Question:
'''
file_name = file_name_out_of_class;
ifstream file(file_name);
if (file.is_open()) {
string line;
int temp_sap;
int temp_sem;
int temp_cours;
int temp_cred;
while (getline(file, line)) {
cout << sizeof(info) << endl;
//????????
}
}
'''
This pic contains data of the student I want to store in variables or array, but the problem is who to store it. Because 1st line contain large data and 2nd line contain small data.
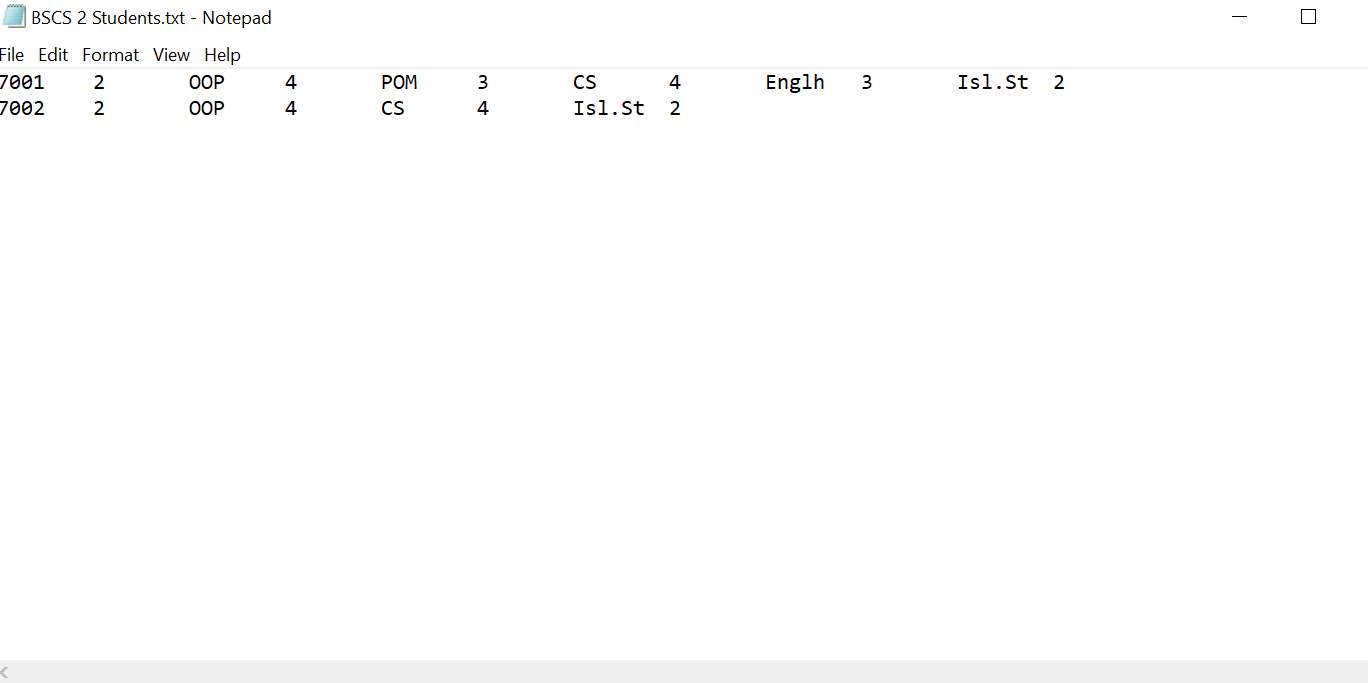
Answer: Since the most important information, I mean, the column header, or field names, or student attribute is missing, I can only give a general answer.
You should abstract the data in one line into a corresponding data structure. I give you an artificial example. A line, as you did show above, could be structured like this:
First an 'ID', then an 'item', and then, 0, 1 or more pairs of 'Evaluators' consisting of 'Descriptors' and 'Numbers'. All names are arbitrary chosen. If you give the descripition of the content of one line, then I could use that instead. Anyway.
Then we make an abstraction and create a datatype, a struct/class that can hold the data above.
So, first we have something like:
'''
struct Evaluator {
std::string descriptor{};
unsigned int number{};
};
'''
Next we make a abstraction of complete line data, maybe like that
'''
struct Record {
unsigned int ID{};
unsigned int item{};
std::vector<Evaluator> eval{};
};
'''
the 'std::vector' makes the data dynamic. There can be 0,1 or more Evaluators in there.
And then we will use the C++ method of data inpit and output. The 'iostream' facilities. You know the inserter '<<' operator and the extractor '>>' operator.
This we will define for our structs.
Then the whole program will look like :
'''
#include <iostream>
#include <sstream>
#include <string>
#include <vector>
struct Evaluator {
std::string descriptor{};
unsigned int number{};
// Extractor
friend std::istream& operator >> (std::istream& is, Evaluator& ev) {
return is >> ev.descriptor >> ev.number;
}
// Inserter
friend std::ostream& operator << (std::ostream& os, const Evaluator& ev) {
return os << ' ' << ev.descriptor << ' ' << ev.number;
}
};
struct Record {
unsigned int ID{};
unsigned int item{};
std::vector<Evaluator> eval{};
// Extractor
friend std::istream& operator >> (std::istream& is, Record& r) {
std::string line{};
if (std::getline(is, line)) {
std::istringstream iss(line);
// Delete old data
r.eval.clear();
// Read attributes
iss >> r.ID >> r.item;
// Read all Evaluators
Evaluator temp{};
while (iss >> temp) {
r.eval.push_back(std::move(temp));
}
}
return is;
}
// Inserter
friend std::ostream& operator << (std::ostream& os, const Record& r) {
// Write main atributes
os << r.ID << ' ' << r.item;
// Write all evaluators
for (const Evaluator& e : r.eval) os << e;
return os;
}
};
std::istringstream testFile{ R"(7001 2 OOP 4 POM 3 CS 4 Englh 3 Isl.st 2
7002 2 OOP 4 CS 4 Isl.St 2)" };
int main() {
// All records (all lines)
std::vector<Record> record;
// Read all data
Record r;
while (testFile >> r)
record.push_back(std::move(r));
// show debug output
for (const Record& rr : record) std::cout << rr << '
';
return 0;
}
'''